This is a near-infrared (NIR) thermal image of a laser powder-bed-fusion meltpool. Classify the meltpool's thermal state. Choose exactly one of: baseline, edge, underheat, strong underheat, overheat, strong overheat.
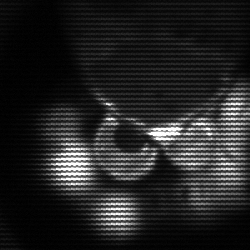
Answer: edge